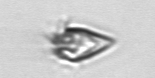
Label: Paratontonia_gracillima